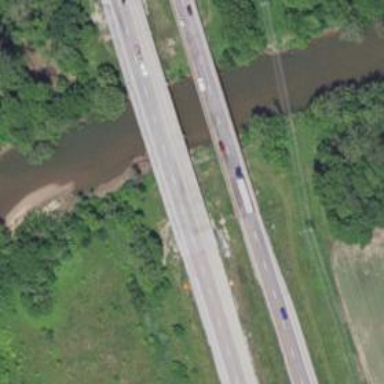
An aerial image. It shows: Bridge crossing over expressway trunk road.